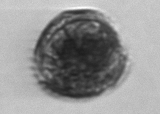
Label: Alexandrium_catenella